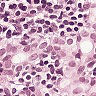
Metastatic tissue present: yes